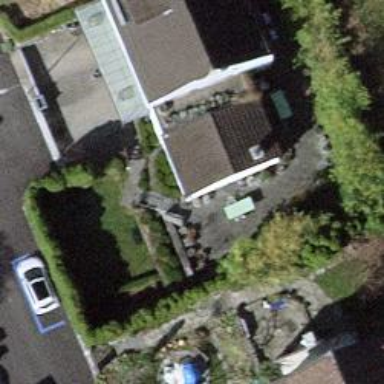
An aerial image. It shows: Building with gabled roof.